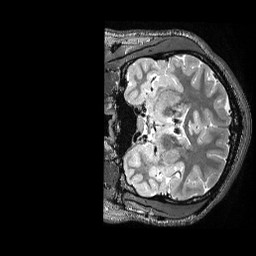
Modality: T2w
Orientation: coronal
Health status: healthy
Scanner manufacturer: siemens
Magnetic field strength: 3 T
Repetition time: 3.2 s
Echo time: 0.565 s